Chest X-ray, PA view. Patient: 46 years old, sex M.
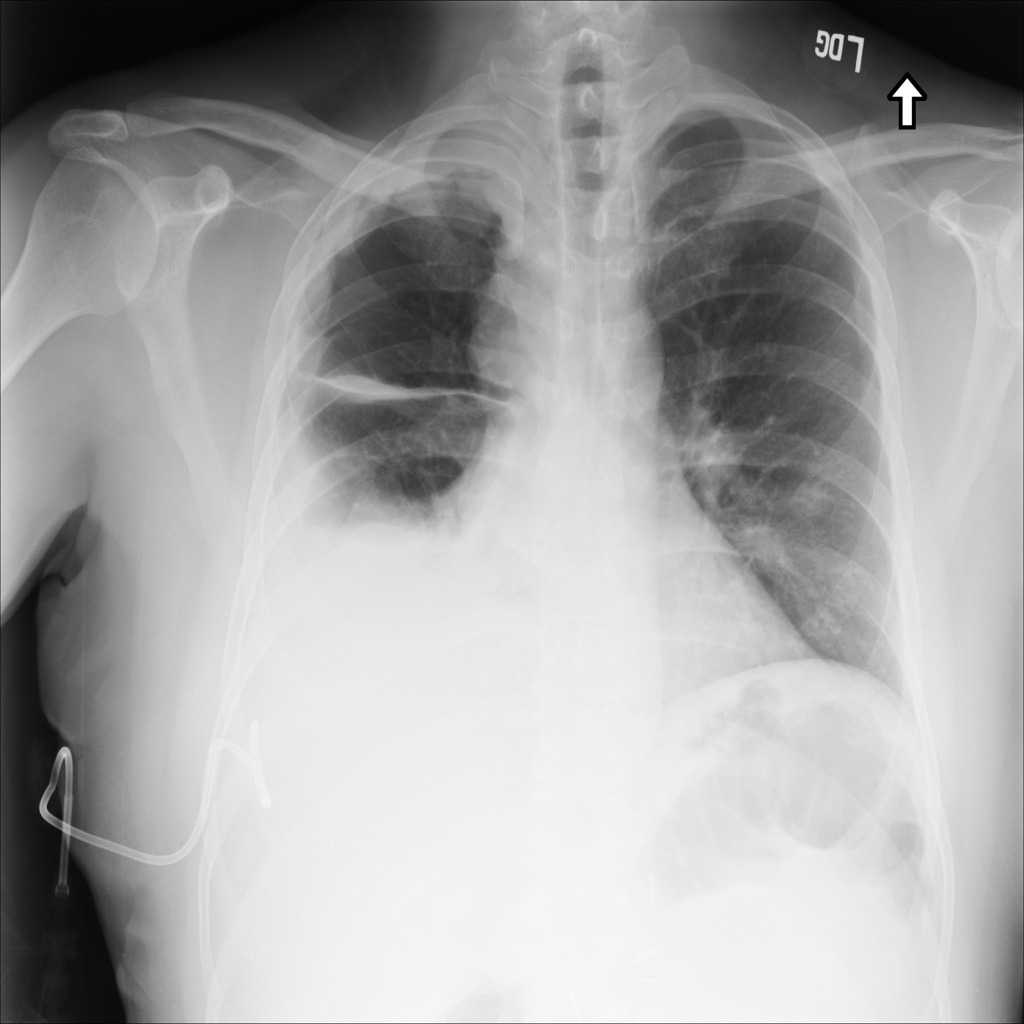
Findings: Effusion, Nodule